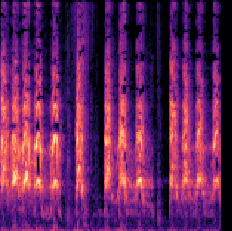
Sound class: Dog